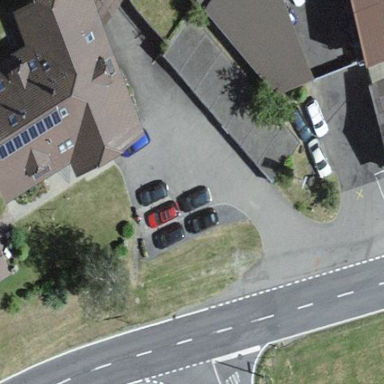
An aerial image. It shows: Garage.